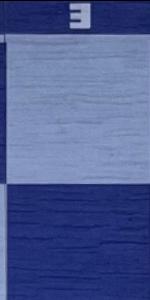
Label: Empty